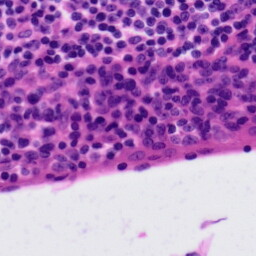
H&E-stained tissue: Tonsil